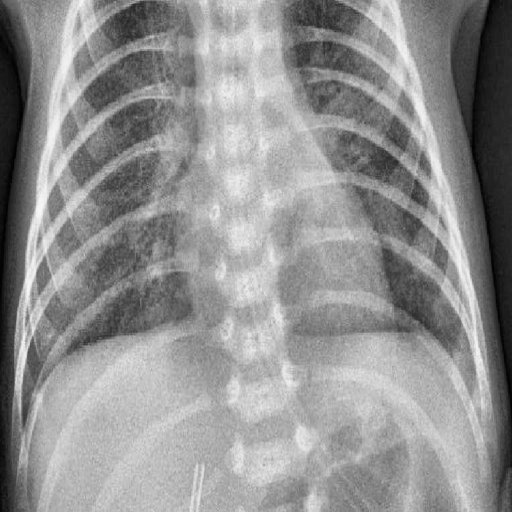
Finding: PNEUMONIA